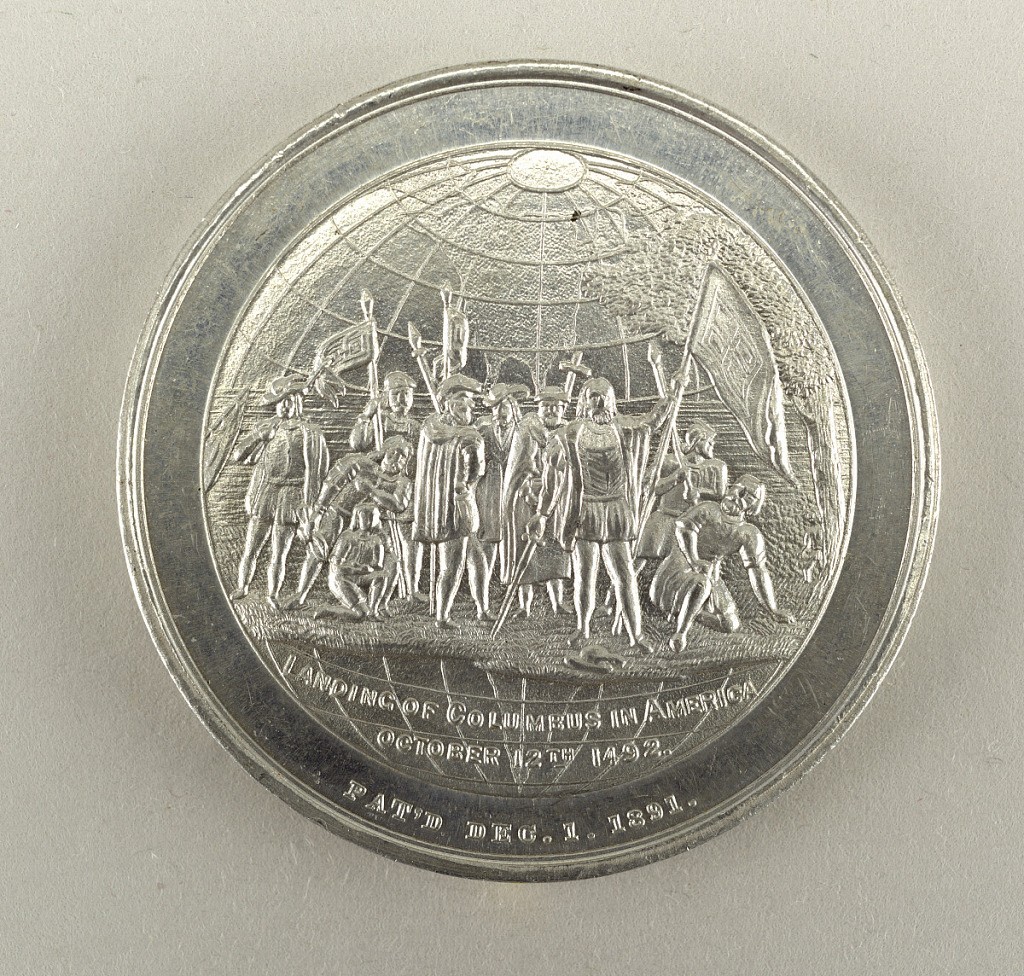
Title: Medal
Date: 1892
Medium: aluminum
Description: Medal commemorating the World Columbian Exposition at Chicago.
Obverse: City view on globe; above: WORLD'S FAIR; below: SOUVENIR
Reverse: Landing of Columbus